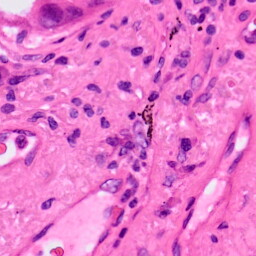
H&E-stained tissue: Lung